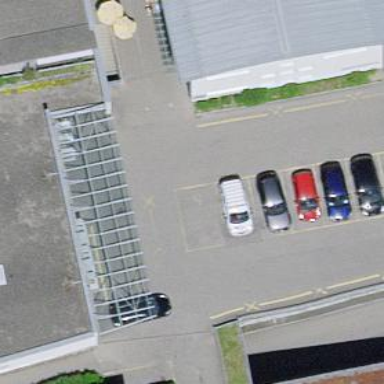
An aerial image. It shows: Parking area with asphalt surface.